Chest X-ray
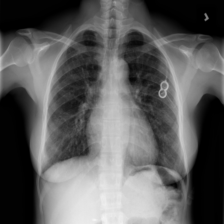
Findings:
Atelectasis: negative
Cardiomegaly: negative
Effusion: negative
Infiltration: negative
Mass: negative
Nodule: negative
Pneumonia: negative
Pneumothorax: negative
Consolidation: negative
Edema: negative
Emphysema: negative
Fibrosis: negative
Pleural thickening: negative
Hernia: negative